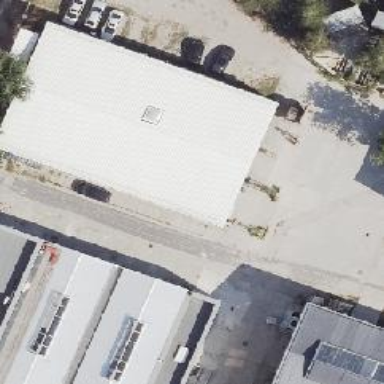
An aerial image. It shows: Industrial building that is also museum.